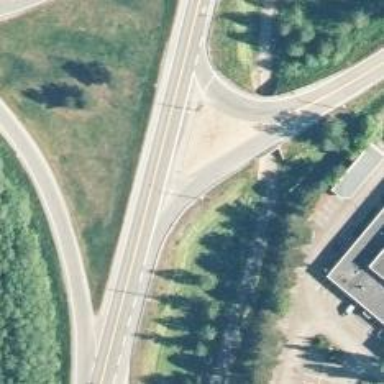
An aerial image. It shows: Primary link highway with asphalt surface.